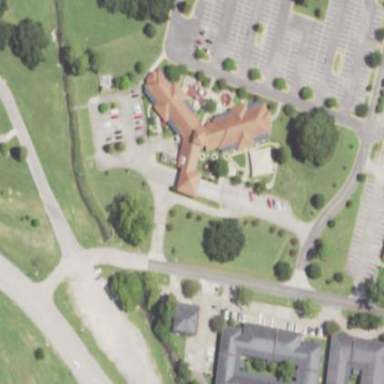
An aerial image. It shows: Kindergarten building.